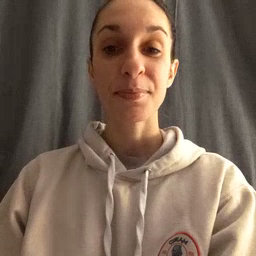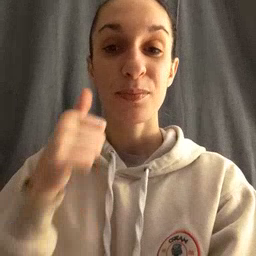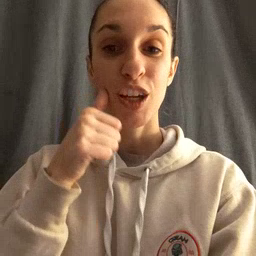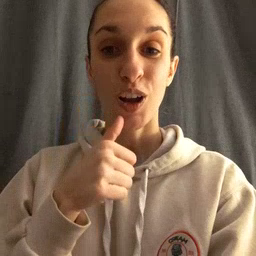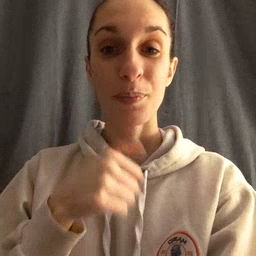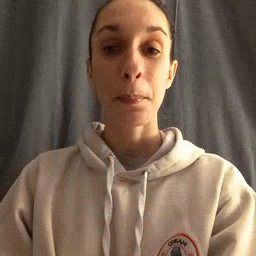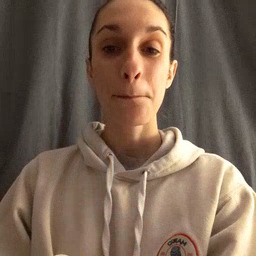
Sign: girl